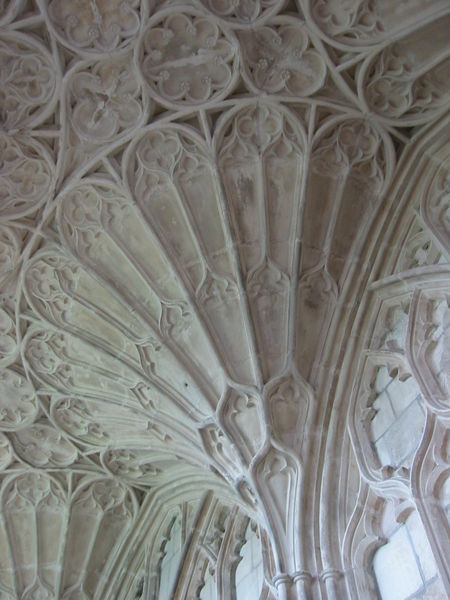
Titel: Kathedrale von Gloucester
Standort: Gloucester, Kathedrale (EU - GB)
Schlagwörter: weiß, ausschnitt, blumen, fenster, marmor, pfeiler, schmuck, säule, muster, ornament, architektur, stein, kirche, decke, gotik, dekoration, detail, dekor, floral, ornamente, verzierung, stuck, fein, foto, gewölbe, dienste, rosette, spitzbogen, streben, verzierungen, rosetten, strebe, architekur, vierpass, kirchenfenster, kirchendecke, spfeiler, nonnenkopf